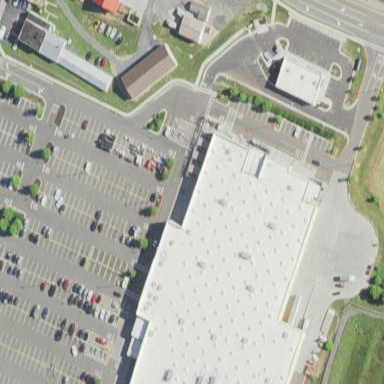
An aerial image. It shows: Retail area.